Question: I'm using PlaceAutocompleteFragment for current location and destination location. But I cant implement direction search like Uber. Anyone help me?
# My Code:
'''
PlaceAutocompleteFragment originAutocomplete = (PlaceAutocompleteFragment) getFragmentManager().findFragmentById(R.id.origin_autocomplete_fragment);
//AutocompleteFilter typeFilter = new AutocompleteFilter.Builder().setTypeFilter(AutocompleteFilter.TYPE_FILTER_CITIES).build();
//originAutocomplete.setFilter(typeFilter);
originAutocomplete.setHint("Current Location");
originAutocomplete.setOnPlaceSelectedListener(new PlaceSelectionListener() {
@Override
public void onPlaceSelected(Place place) {
Log.d(TAG, "Place selected: " + place.getName());
}
@Override
public void onError(Status status) {
Log.d(TAG, "An error occurred: " + status);
}
});
PlaceAutocompleteFragment destinationAutocomplete = (PlaceAutocompleteFragment) getFragmentManager().findFragmentById(R.id.destination_autocomplete_fragment);
destinationAutocomplete.setHint("Search Destination");
destinationAutocomplete.setOnPlaceSelectedListener(new PlaceSelectionListener() {
@Override
public void onPlaceSelected(Place place) {
Log.d(TAG, "Place selected: " + place.getName());
}
@Override
public void onError(Status status) {
Log.d(TAG, "An error occurred: " + status);
}
});
'''
# But I want look like:

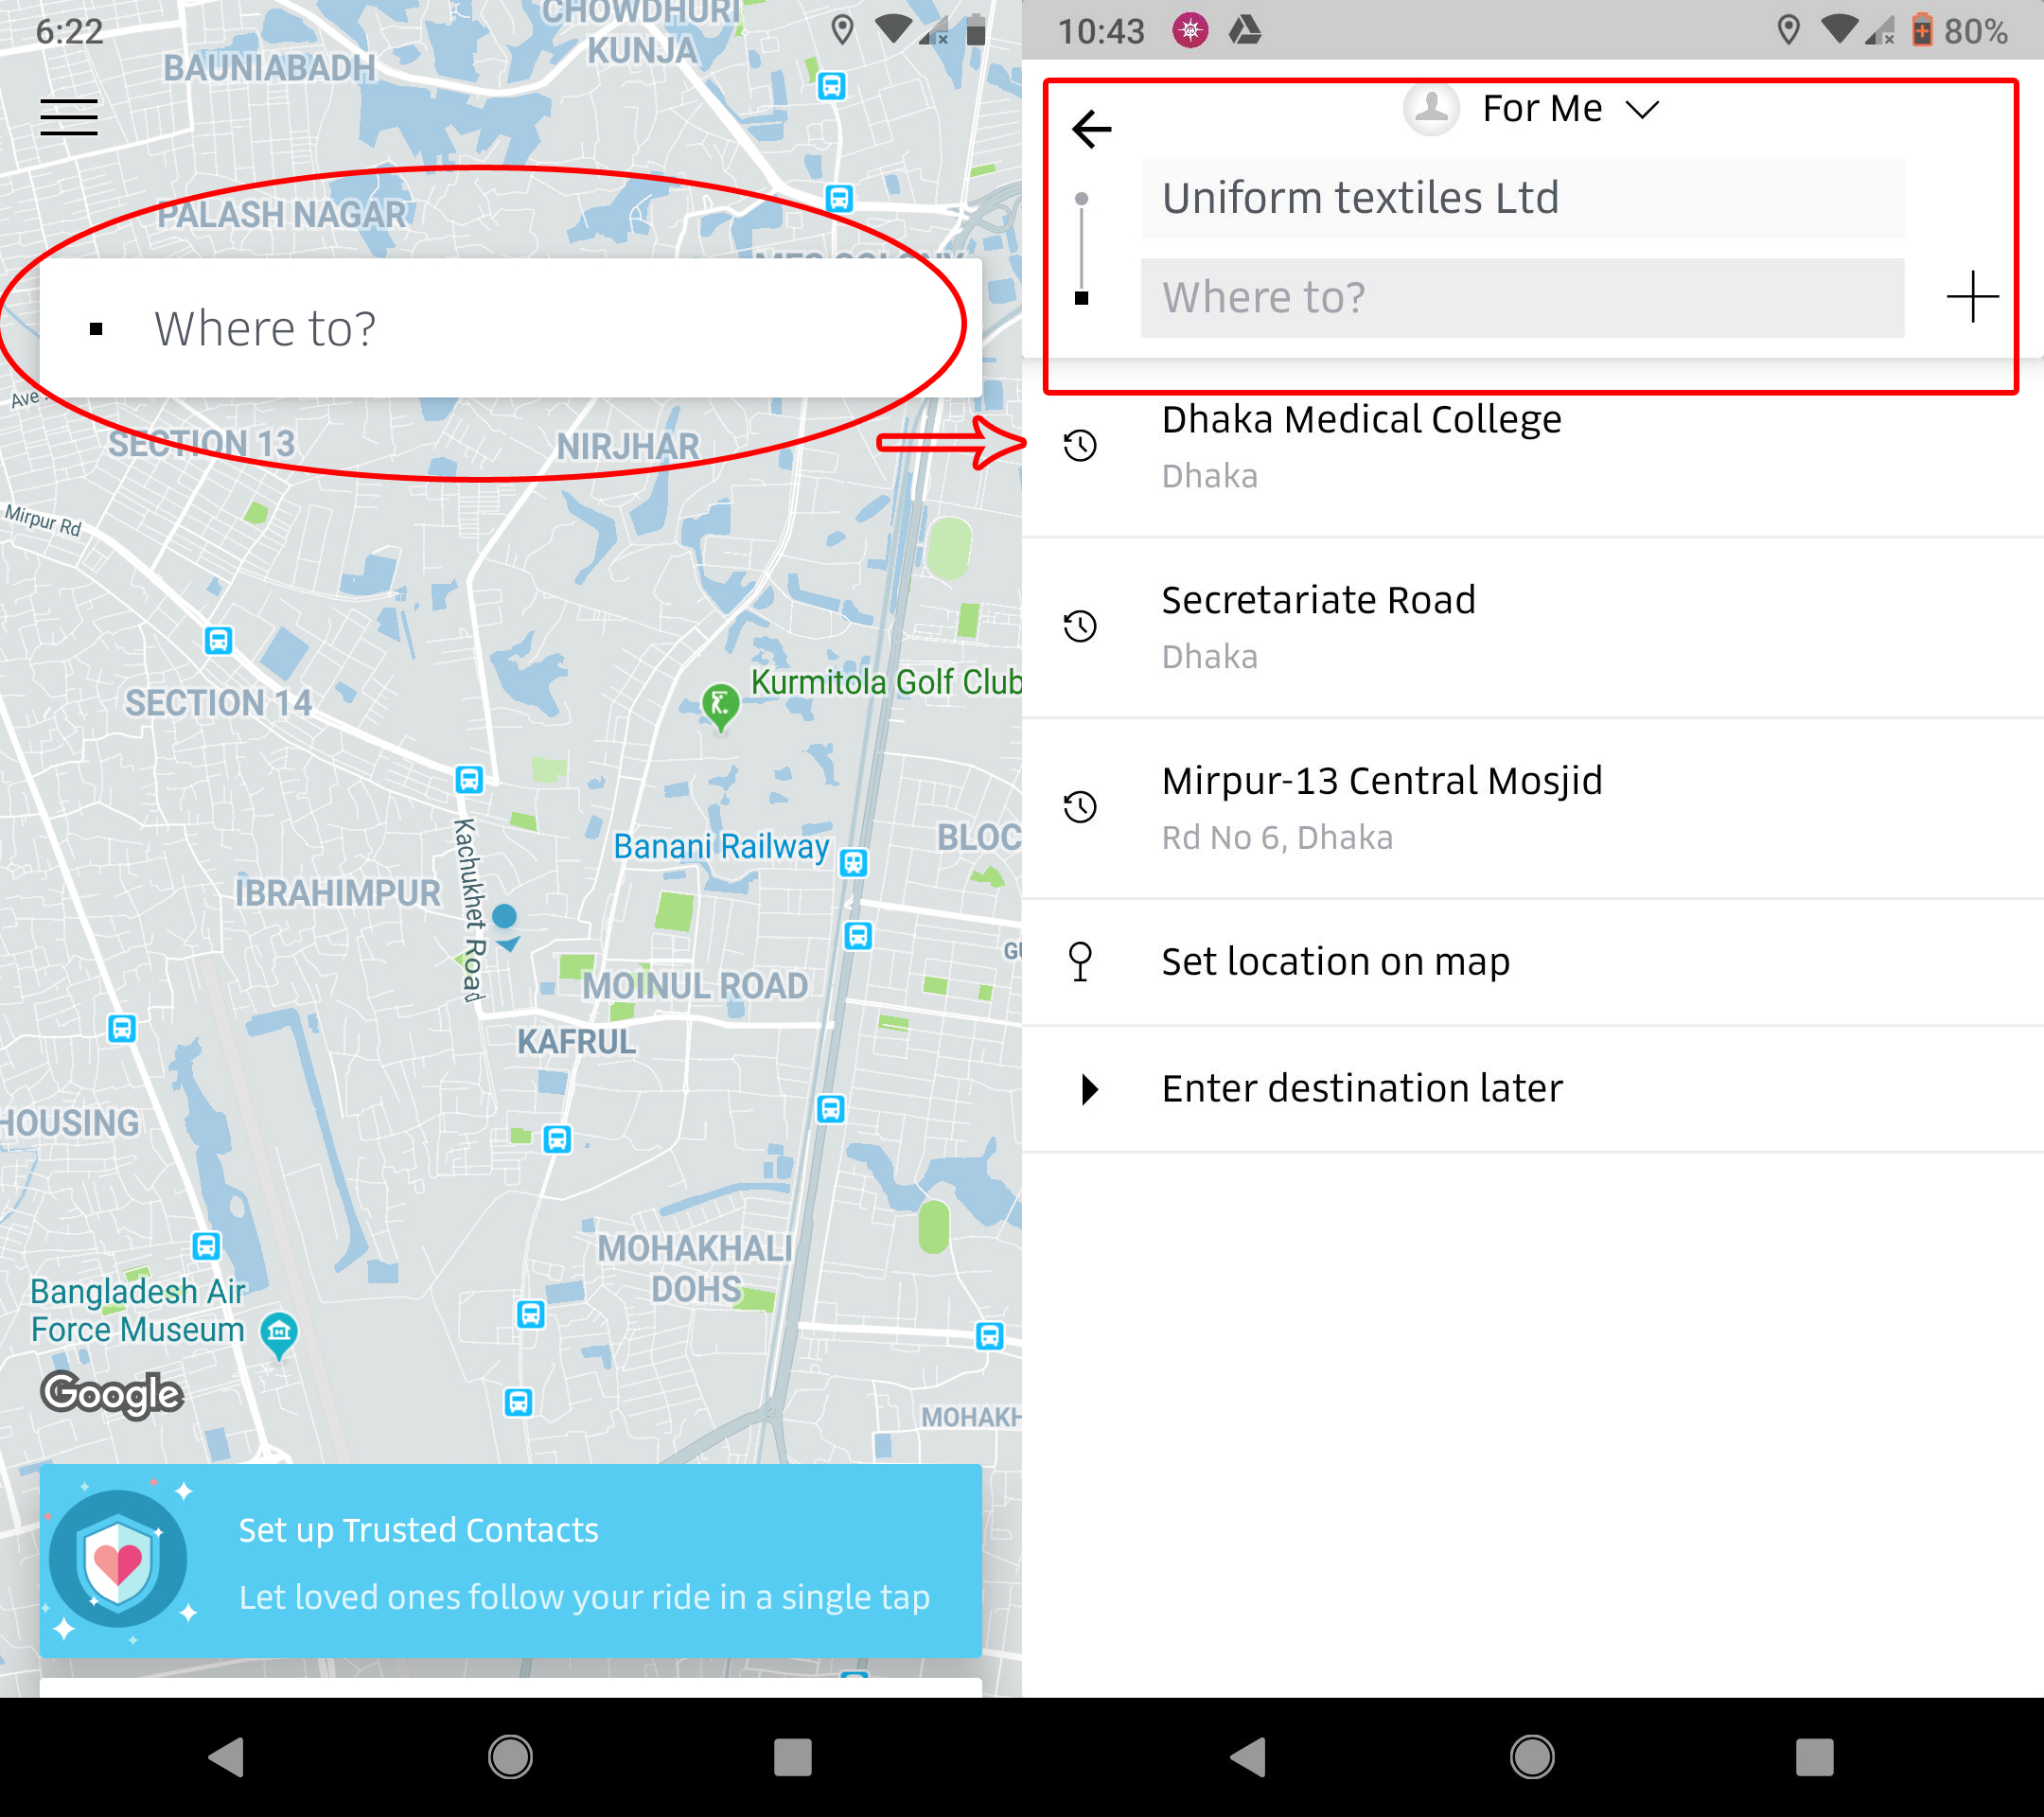
Answer: # Screenshot:
# activity_main2:
'''
<?xml version="1.0" encoding="utf-8"?>
<RelativeLayout xmlns:android="http://schemas.android.com/apk/res/android"
xmlns:app="http://schemas.android.com/apk/res-auto"
xmlns:tools="http://schemas.android.com/tools"
android:layout_width="match_parent"
android:layout_height="match_parent"
tools:context=".Main2Activity">
<fragment
android:id="@+id/map"
android:name="com.google.android.gms.maps.SupportMapFragment"
android:layout_width="match_parent"
android:layout_height="match_parent" />
<AutoCompleteTextView
android:id="@+id/autoCompleteTextView1"
android:layout_marginTop="70dp"
android:paddingLeft="15dp"
android:paddingRight="15dp"
android:paddingTop="10dp"
android:paddingBottom="10dp"
android:hint="Enter Place Here"
android:textColorHint="#BDBDBD"
android:drawableRight="@drawable/ic_search_black_24dp"
android:popupBackground="@android:color/white"
android:background="@color/colorWhite"
android:layout_width="match_parent"
android:layout_height="wrap_content" />
<AutoCompleteTextView
android:id="@+id/autoCompleteTextView2"
android:layout_below="@+id/autoCompleteTextView1"
android:layout_marginTop="2dp"
android:paddingLeft="15dp"
android:paddingRight="15dp"
android:paddingTop="10dp"
android:paddingBottom="10dp"
android:hint="Enter Place Here"
android:textColorHint="#BDBDBD"
android:drawableRight="@drawable/ic_search_black_24dp"
android:popupBackground="@android:color/white"
android:background="@color/colorWhite"
android:layout_width="match_parent"
android:layout_height="wrap_content" />
</RelativeLayout>
'''
# Main2Activity:
'''
package com.eride.rider;
import android.os.Bundle;
import android.support.annotation.NonNull;
import android.support.annotation.Nullable;
import android.support.v7.app.AppCompatActivity;
import android.util.Log;
import android.view.View;
import android.widget.AdapterView;
import android.widget.AutoCompleteTextView;
import android.widget.Toast;
import com.eride.rider.utility.PlaceArrayAdapter;
import com.google.android.gms.common.ConnectionResult;
import com.google.android.gms.common.api.GoogleApiClient;
import com.google.android.gms.common.api.PendingResult;
import com.google.android.gms.common.api.ResultCallback;
import com.google.android.gms.location.places.PlaceBuffer;
import com.google.android.gms.location.places.Places;
import com.google.android.gms.maps.model.LatLng;
import com.google.android.gms.maps.model.LatLngBounds;
import com.google.android.gms.maps.CameraUpdateFactory;
import com.google.android.gms.maps.GoogleMap;
import com.google.android.gms.maps.OnMapReadyCallback;
import com.google.android.gms.maps.SupportMapFragment;
import com.google.android.gms.maps.model.MarkerOptions;
public class Main2Activity extends AppCompatActivity implements OnMapReadyCallback, GoogleApiClient.OnConnectionFailedListener, GoogleApiClient.ConnectionCallbacks {
private static final String TAG = "Main2Activity";
private GoogleMap mMap;
private static final int GOOGLE_API_CLIENT_ID = 0;
private AutoCompleteTextView mAutocompleteTextView, mAutocompleteTextView2;
private GoogleApiClient mGoogleApiClient;
private PlaceArrayAdapter mPlaceArrayAdapter;
private static final LatLngBounds BOUNDS_MOUNTAIN_VIEW = new LatLngBounds(new LatLng(20.86382, 88.15638), new LatLng(26.33338, 92.30153));
@Override
protected void onCreate(Bundle savedInstanceState) {
super.onCreate(savedInstanceState);
setContentView(R.layout.activity_main2);
SupportMapFragment mapFragment = (SupportMapFragment) getSupportFragmentManager().findFragmentById(R.id.map);
mapFragment.getMapAsync(this);
mAutocompleteTextView = (AutoCompleteTextView) findViewById(R.id.autoCompleteTextView1);
mAutocompleteTextView2 = (AutoCompleteTextView) findViewById(R.id.autoCompleteTextView2);
mGoogleApiClient = new GoogleApiClient.Builder(Main2Activity.this)
.addApi(Places.GEO_DATA_API)
.enableAutoManage(this, GOOGLE_API_CLIENT_ID, this)
.addConnectionCallbacks(this)
.build();
mPlaceArrayAdapter = new PlaceArrayAdapter(this, android.R.layout.simple_list_item_1, BOUNDS_MOUNTAIN_VIEW, null);
mAutocompleteTextView.setAdapter(mPlaceArrayAdapter);
mAutocompleteTextView2.setAdapter(mPlaceArrayAdapter);
//http://kvenkataprasad.blogspot.com/2017/03/autocomplete-google-places-api-example.html
mAutocompleteTextView.setOnItemClickListener(new AdapterView.OnItemClickListener() {
@Override
public void onItemClick(AdapterView<?> parent, View view, int position, long id) {
PendingResult<PlaceBuffer> placeResult = Places.GeoDataApi.getPlaceById(mGoogleApiClient, String.valueOf(mPlaceArrayAdapter.getItem(position).placeId));
placeResult.setResultCallback(new ResultCallback<PlaceBuffer>() {
@Override
public void onResult(@NonNull PlaceBuffer places) {
if (places.getStatus().isSuccess()) {
Log.d(TAG, "Address1: " + places.get(0).getAddress());
Log.d(TAG, "LatLng1: " + places.get(0).getLatLng().latitude +", "+ places.get(0).getLatLng().longitude);
}
}
});
}
});
mAutocompleteTextView2.setOnItemClickListener(new AdapterView.OnItemClickListener() {
@Override
public void onItemClick(AdapterView<?> parent, View view, int position, long id) {
PendingResult<PlaceBuffer> placeResult = Places.GeoDataApi.getPlaceById(mGoogleApiClient, String.valueOf(mPlaceArrayAdapter.getItem(position).placeId));
placeResult.setResultCallback(new ResultCallback<PlaceBuffer>() {
@Override
public void onResult(@NonNull PlaceBuffer places) {
if (places.getStatus().isSuccess()) {
Log.d(TAG, "Address2: " + places.get(0).getAddress());
Log.d(TAG, "LatLng2: " + places.get(0).getLatLng().latitude +", "+ places.get(0).getLatLng().longitude);
}
}
});
}
});
}
@Override public void onMapReady(GoogleMap googleMap) {
mMap = googleMap;
LatLng latLng = new LatLng(23.793740, 90.388078);
mMap.moveCamera(CameraUpdateFactory.newLatLngZoom(latLng, 16));
addMapMarker(latLng);
//locationButtonClicked();
}
private void addMapMarker(LatLng latLng) {
mMap.clear();
mMap.addMarker(new MarkerOptions().position(latLng));
mMap.moveCamera(CameraUpdateFactory.newLatLngZoom(latLng, 16));
}
@Override
public void onConnected(@Nullable Bundle bundle) {
mPlaceArrayAdapter.setGoogleApiClient(mGoogleApiClient);
Log.d(TAG, "Google Places API connected.");
}
@Override
public void onConnectionSuspended(int i) {
mPlaceArrayAdapter.setGoogleApiClient(null);
Log.d(TAG, "Google Places API connection suspended.");
}
@Override
public void onConnectionFailed(@NonNull ConnectionResult connectionResult) {
Log.d(TAG, "Google Places API connection failed with error code: " + connectionResult.getErrorCode());
Toast.makeText(this, "Google Places API connection failed with error code:" + connectionResult.getErrorCode(), Toast.LENGTH_LONG).show();
}
}
'''
# PlaceArrayAdapter:
'''
package com.eride.rider.utility;
import android.content.Context;
import android.util.Log;
import android.widget.ArrayAdapter;
import android.widget.Filter;
import android.widget.Filterable;
import android.widget.Toast;
import com.google.android.gms.common.api.GoogleApiClient;
import com.google.android.gms.common.api.PendingResult;
import com.google.android.gms.common.api.Status;
import com.google.android.gms.location.places.AutocompleteFilter;
import com.google.android.gms.location.places.AutocompletePrediction;
import com.google.android.gms.location.places.AutocompletePredictionBuffer;
import com.google.android.gms.location.places.Places;
import com.google.android.gms.maps.model.LatLngBounds;
import java.util.ArrayList;
import java.util.Iterator;
import java.util.concurrent.TimeUnit;
public class PlaceArrayAdapter extends ArrayAdapter<PlaceArrayAdapter.PlaceAutocomplete> implements Filterable {
private static final String TAG = "PlaceArrayAdapter";
private GoogleApiClient mGoogleApiClient;
private AutocompleteFilter mPlaceFilter;
private LatLngBounds mBounds;
private ArrayList<PlaceAutocomplete> mResultList;
public PlaceArrayAdapter(Context context, int resource, LatLngBounds bounds, AutocompleteFilter filter) {
super(context, resource);
mBounds = bounds;
mPlaceFilter = filter;
}
public void setGoogleApiClient(GoogleApiClient googleApiClient) {
if (googleApiClient == null || !googleApiClient.isConnected()) {
mGoogleApiClient = null;
} else {
mGoogleApiClient = googleApiClient;
}
}
@Override
public int getCount() {
return mResultList.size();
}
@Override
public PlaceAutocomplete getItem(int position) {
return mResultList.get(position);
}
@Override
public Filter getFilter() {
Filter filter = new Filter() {
@Override
protected FilterResults performFiltering(CharSequence constraint) {
FilterResults results = new FilterResults();
if (constraint != null) {
mResultList = getPredictions(constraint);
if (mResultList != null) {
results.values = mResultList;
results.count = mResultList.size();
}
}
return results;
}
@Override
protected void publishResults(CharSequence constraint, FilterResults results) {
if (results != null && results.count > 0) {
// The API returned at least one result, update the data.
notifyDataSetChanged();
} else {
// The API did not return any results, invalidate the data set.
notifyDataSetInvalidated();
}
}
};
return filter;
}
private ArrayList<PlaceAutocomplete> getPredictions(CharSequence constraint) {
if (mGoogleApiClient != null) {
Log.i(TAG, "Executing autocomplete query for: " + constraint);
PendingResult<AutocompletePredictionBuffer> results = Places.GeoDataApi.getAutocompletePredictions(mGoogleApiClient, constraint.toString(), mBounds, mPlaceFilter);
// Wait for predictions, set the timeout.
AutocompletePredictionBuffer autocompletePredictions = results.await(60, TimeUnit.SECONDS);
final Status status = autocompletePredictions.getStatus();
if (!status.isSuccess()) {
Toast.makeText(getContext(), "Error: " + status.toString(), Toast.LENGTH_SHORT).show();
Log.e(TAG, "Error getting place predictions: " + status.toString());
autocompletePredictions.release();
return null;
}
Log.i(TAG, "Query completed. Received " + autocompletePredictions.getCount() + " predictions.");
Iterator<AutocompletePrediction> iterator = autocompletePredictions.iterator();
ArrayList resultList = new ArrayList<>(autocompletePredictions.getCount());
while (iterator.hasNext()) {
AutocompletePrediction prediction = iterator.next();
resultList.add(new PlaceAutocomplete(prediction.getPlaceId(), prediction.getFullText(null)));
}
// Buffer release
autocompletePredictions.release();
return resultList;
}
Log.e(TAG, "Google API client is not connected.");
return null;
}
public class PlaceAutocomplete {
public CharSequence placeId;
public CharSequence description;
PlaceAutocomplete(CharSequence placeId, CharSequence description) {
this.placeId = placeId;
this.description = description;
}
@Override
public String toString() {
return description.toString();
}
}
}
'''